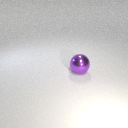
large purple metal sphere